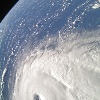
Label: cloud